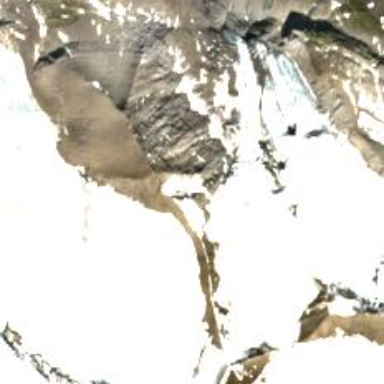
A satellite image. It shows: Majestic glacier in the distance.